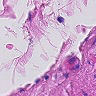
Metastatic tissue present: no